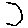
Label: hexagon